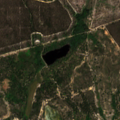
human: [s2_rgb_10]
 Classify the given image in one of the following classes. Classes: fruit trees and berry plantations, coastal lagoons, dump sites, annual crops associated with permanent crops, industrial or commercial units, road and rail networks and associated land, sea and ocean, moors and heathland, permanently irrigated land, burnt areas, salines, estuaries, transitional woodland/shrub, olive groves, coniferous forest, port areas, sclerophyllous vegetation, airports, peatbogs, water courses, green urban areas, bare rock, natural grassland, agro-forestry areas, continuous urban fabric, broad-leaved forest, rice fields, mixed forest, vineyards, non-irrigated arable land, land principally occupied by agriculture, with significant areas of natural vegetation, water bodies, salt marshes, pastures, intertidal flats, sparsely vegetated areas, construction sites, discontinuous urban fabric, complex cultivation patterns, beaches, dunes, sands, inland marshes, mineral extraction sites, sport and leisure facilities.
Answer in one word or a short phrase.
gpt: continuous urban fabric